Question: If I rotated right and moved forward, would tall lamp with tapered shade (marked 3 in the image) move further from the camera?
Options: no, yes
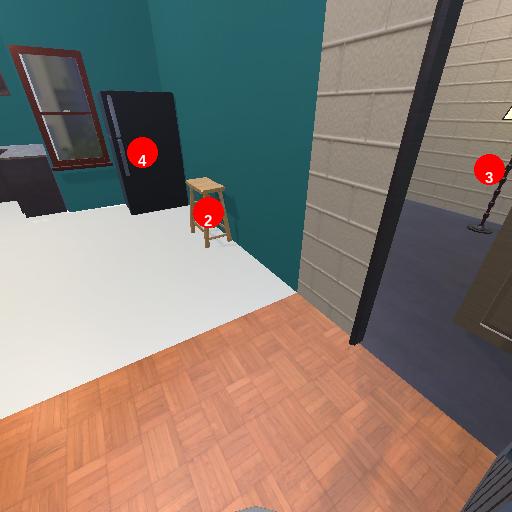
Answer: no